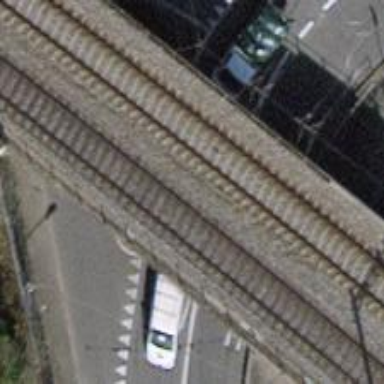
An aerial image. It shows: Railway bridge with electrified tracks and single rail.